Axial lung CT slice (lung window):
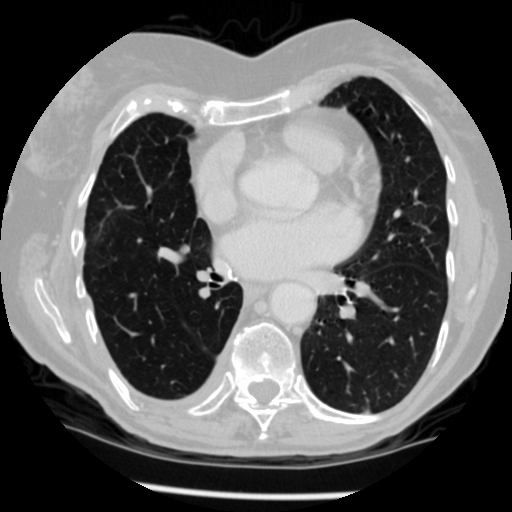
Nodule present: no